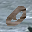
Label: 0